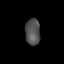
Tissue: lung
Cell type: Epithelial cells
Senescence score: 0.5473
Nuclear area (px): 392
Mean DAPI intensity: 80.191